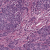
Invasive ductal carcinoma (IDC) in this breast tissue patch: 1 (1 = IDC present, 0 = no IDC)